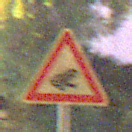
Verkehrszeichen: AmphibienwanderungLinks
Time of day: Night
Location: Outdoor (Suburban)
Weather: PartlyCloudy
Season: NotSpecified
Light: Artificial